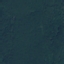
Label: Forest